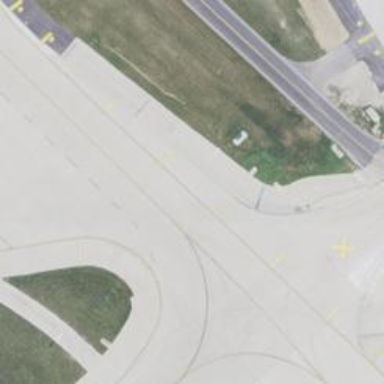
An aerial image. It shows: View of taxiway at the airport.